Interaction volume radius: 10 \u00c5
Interaction volume height: 10 \u00c5
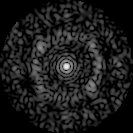
Disorder parameter: 0.733